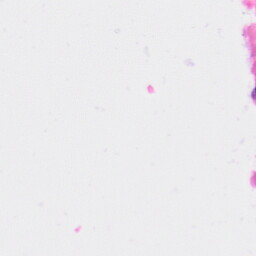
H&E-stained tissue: Kidney